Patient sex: M
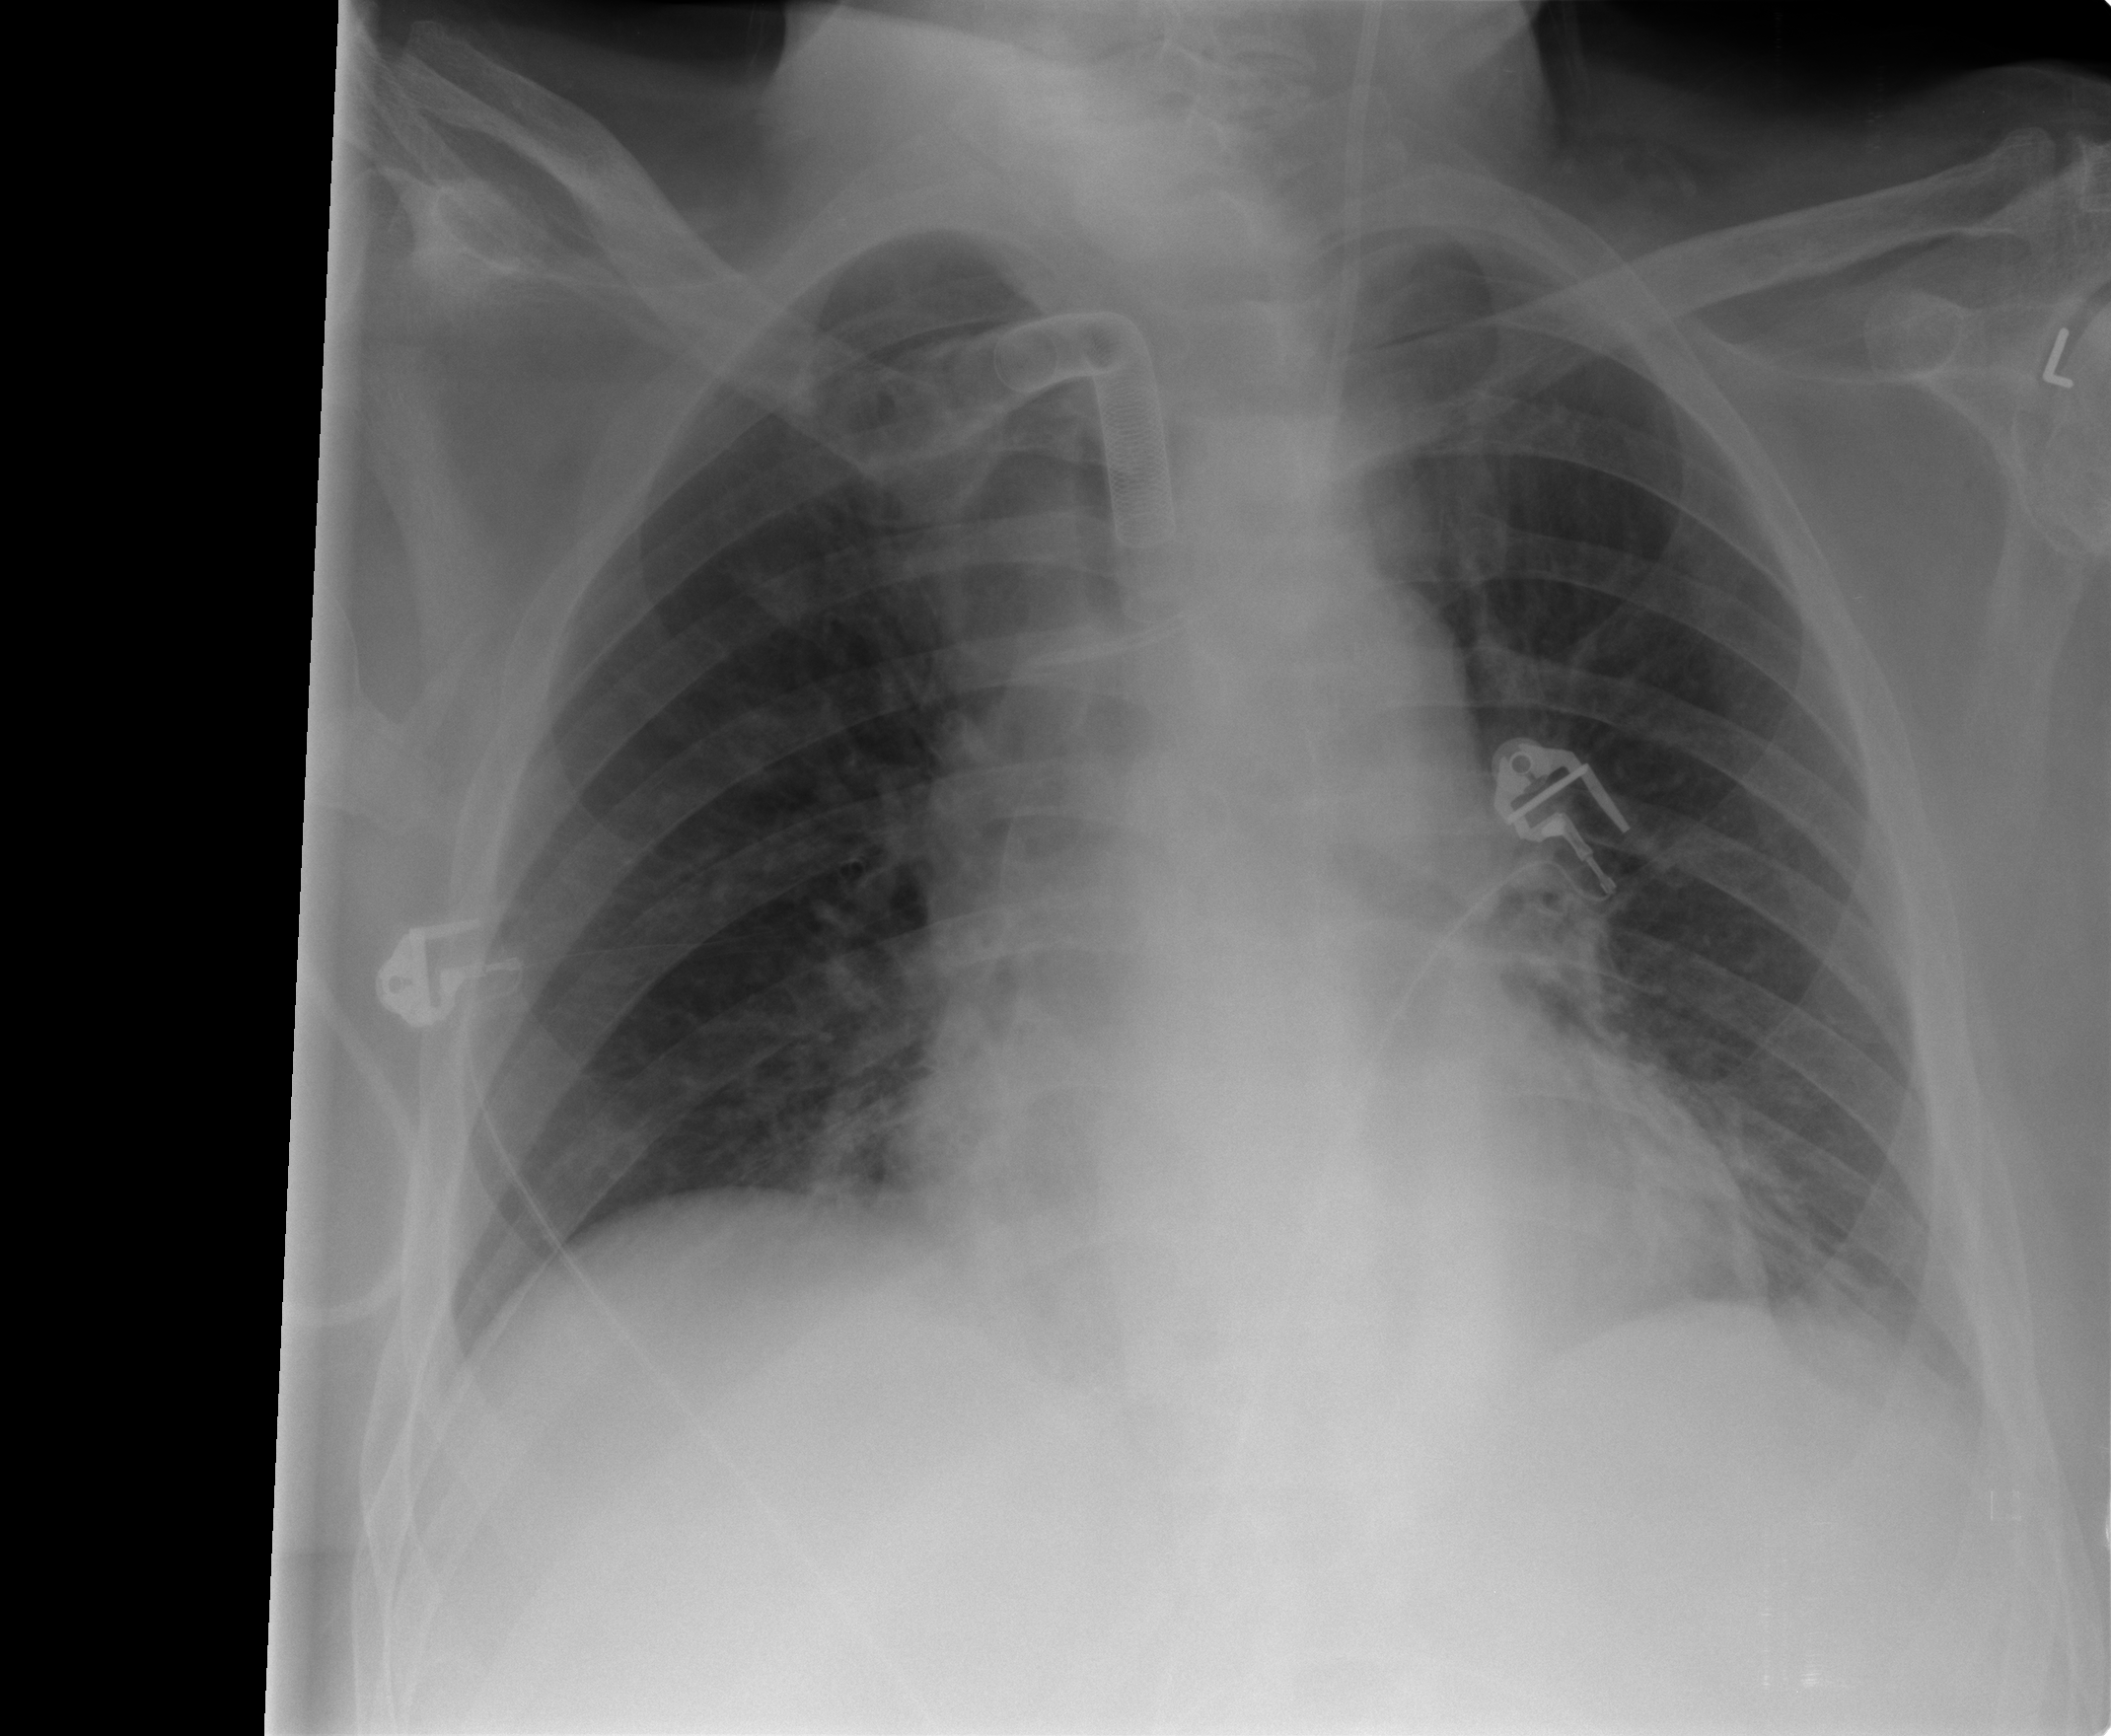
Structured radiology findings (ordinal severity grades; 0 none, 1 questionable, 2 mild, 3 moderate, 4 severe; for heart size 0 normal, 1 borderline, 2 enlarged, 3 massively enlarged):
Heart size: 0
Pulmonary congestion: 2
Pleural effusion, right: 0
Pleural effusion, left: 2
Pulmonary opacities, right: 0
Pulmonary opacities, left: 1
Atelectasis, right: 1
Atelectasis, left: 2